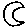
Label: moon